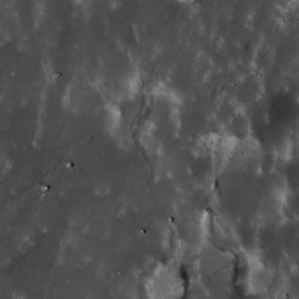
Label: non_frost